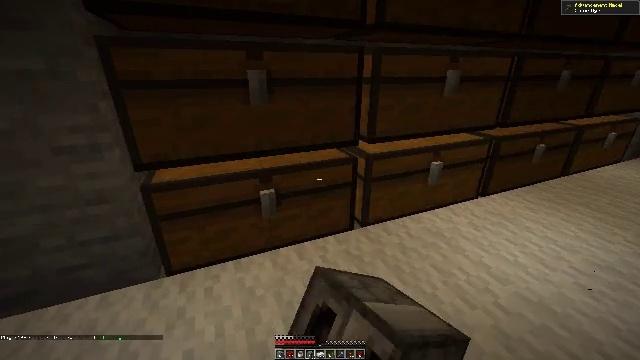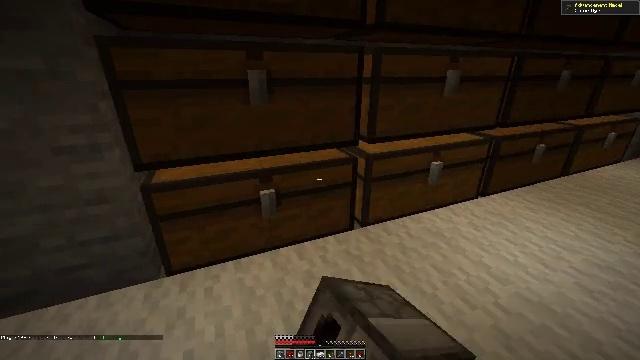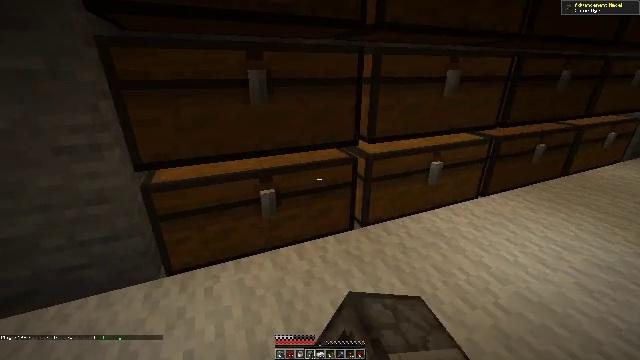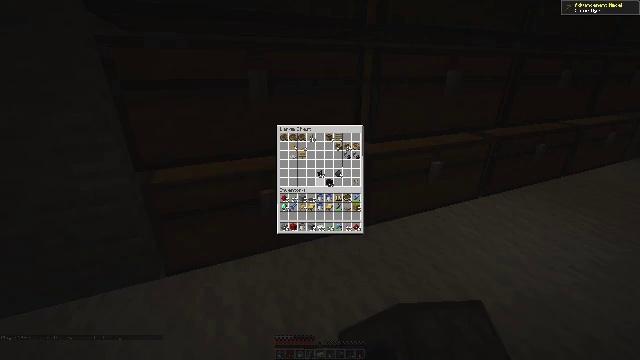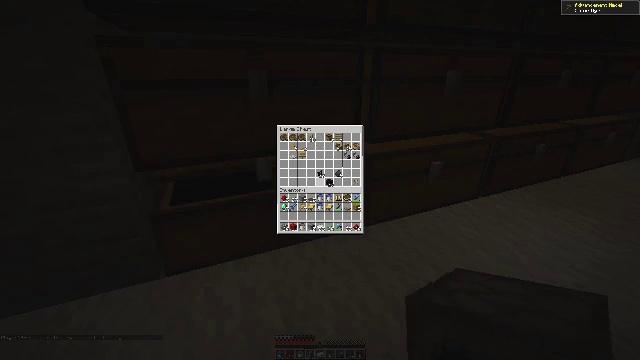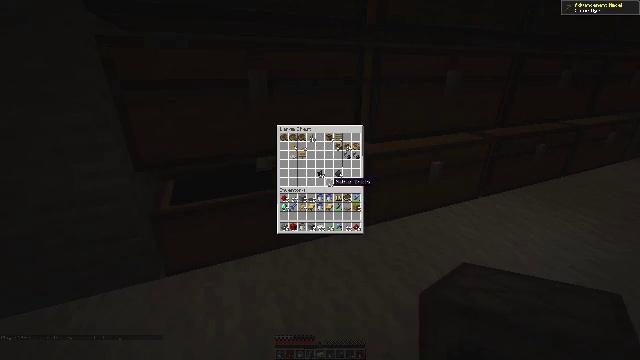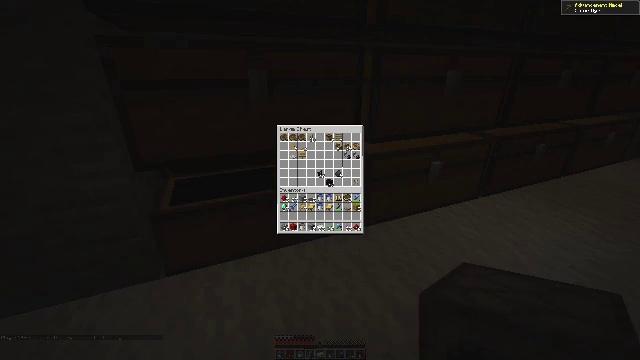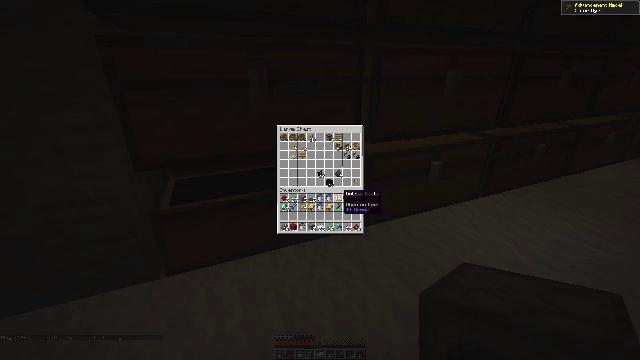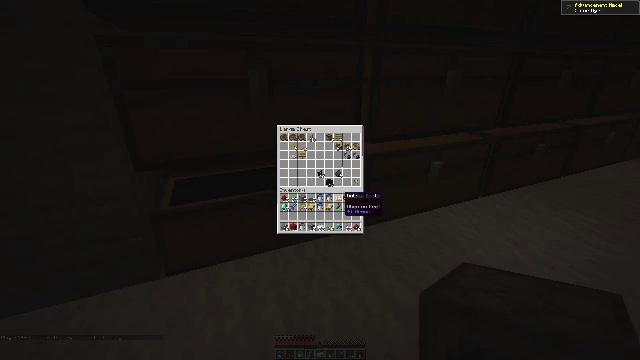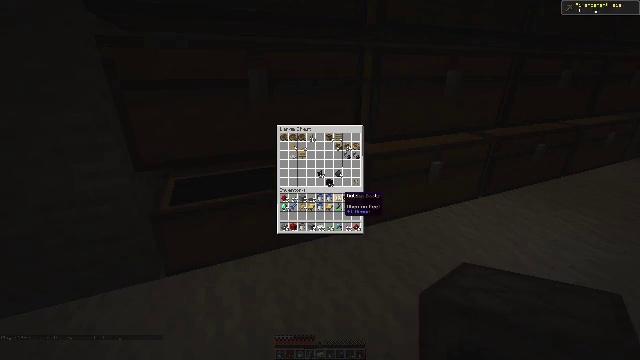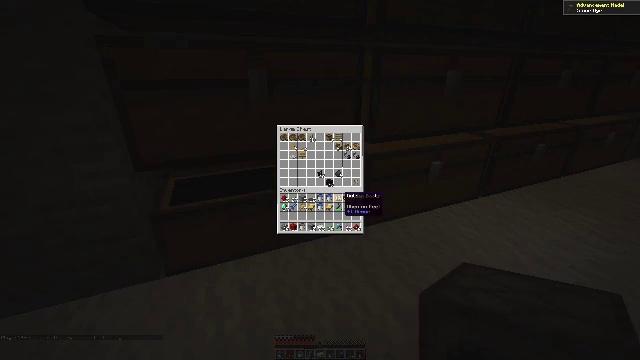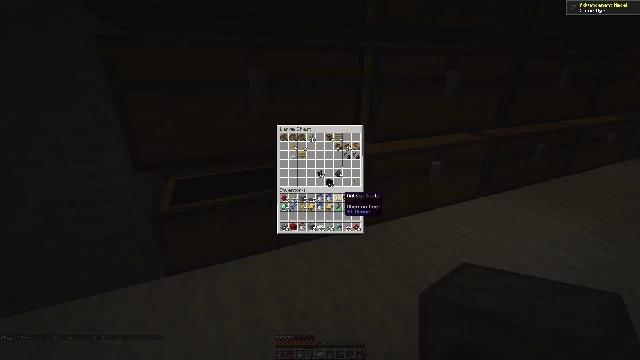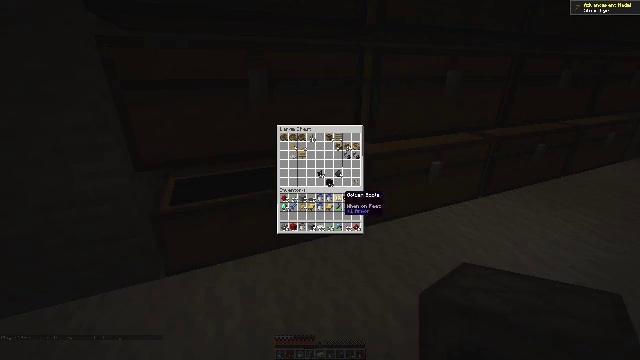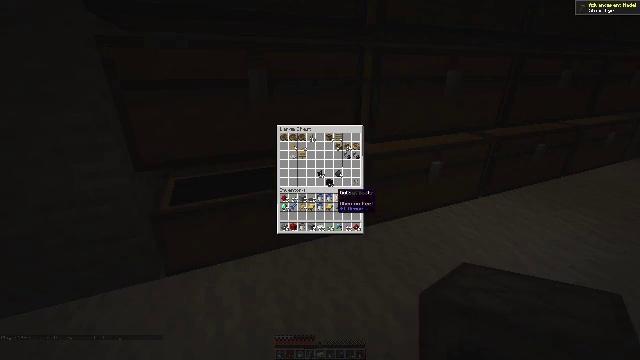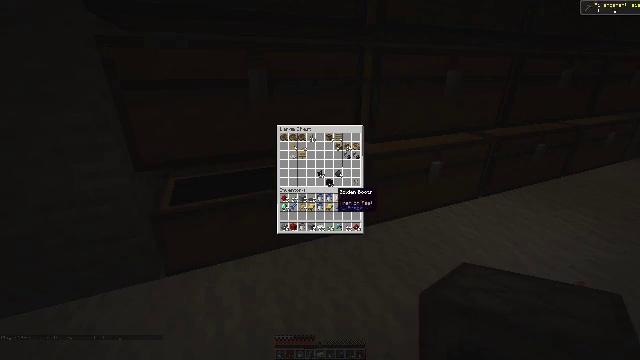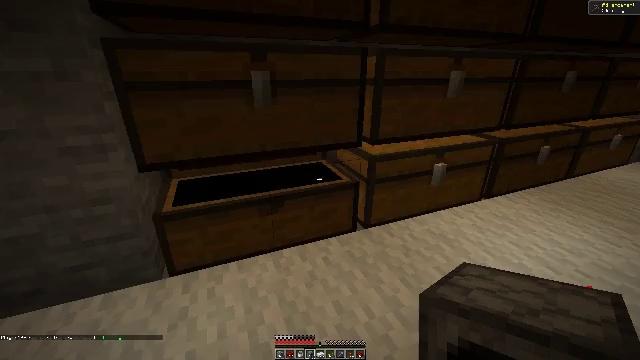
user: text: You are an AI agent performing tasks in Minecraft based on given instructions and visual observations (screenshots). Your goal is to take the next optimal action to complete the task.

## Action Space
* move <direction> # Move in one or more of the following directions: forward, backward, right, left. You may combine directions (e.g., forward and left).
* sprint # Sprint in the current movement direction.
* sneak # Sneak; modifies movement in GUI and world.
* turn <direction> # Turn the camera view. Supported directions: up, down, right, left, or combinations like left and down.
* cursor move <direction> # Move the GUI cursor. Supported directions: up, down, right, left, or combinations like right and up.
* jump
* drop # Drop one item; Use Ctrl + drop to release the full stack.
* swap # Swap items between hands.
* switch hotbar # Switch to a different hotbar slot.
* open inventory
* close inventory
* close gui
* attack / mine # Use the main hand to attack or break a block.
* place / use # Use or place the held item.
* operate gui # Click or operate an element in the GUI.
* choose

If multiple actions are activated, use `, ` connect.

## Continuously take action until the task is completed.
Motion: motion action
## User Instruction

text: Drop an iron ingot.
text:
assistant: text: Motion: use / place
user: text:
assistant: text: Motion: no_op
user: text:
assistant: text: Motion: no_op
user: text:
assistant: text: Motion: no_op
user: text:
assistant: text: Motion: turn right and down
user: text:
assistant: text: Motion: turn right and down
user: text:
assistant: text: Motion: turn right and down
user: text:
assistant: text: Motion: no_op
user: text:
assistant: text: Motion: no_op
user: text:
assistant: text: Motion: no_op
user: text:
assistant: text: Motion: no_op
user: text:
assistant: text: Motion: no_op
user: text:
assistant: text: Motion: turn left
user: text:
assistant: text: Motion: no_op
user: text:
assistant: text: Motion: open inventory
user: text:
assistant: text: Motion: open inventory
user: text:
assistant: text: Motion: turn left and up, open inventory
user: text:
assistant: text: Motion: turn left and up
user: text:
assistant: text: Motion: no_op
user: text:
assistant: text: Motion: no_op
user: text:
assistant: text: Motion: use / place
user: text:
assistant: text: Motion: use / place
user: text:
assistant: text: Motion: use / place
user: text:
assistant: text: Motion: use / place
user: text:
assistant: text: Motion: no_op
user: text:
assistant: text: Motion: no_op
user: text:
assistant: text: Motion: no_op
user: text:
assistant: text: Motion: turn right
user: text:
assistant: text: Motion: turn right
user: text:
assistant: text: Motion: turn right